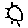
Label: sun